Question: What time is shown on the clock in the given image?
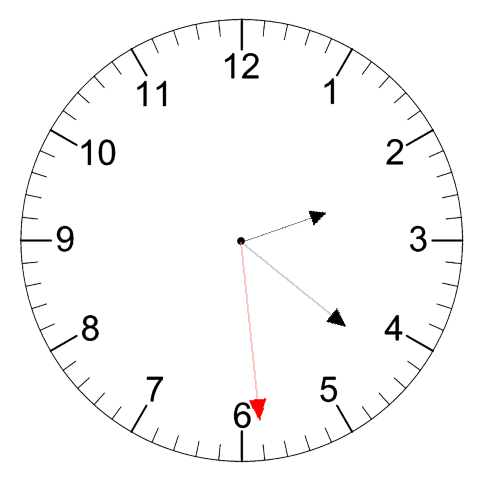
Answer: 02:21:29